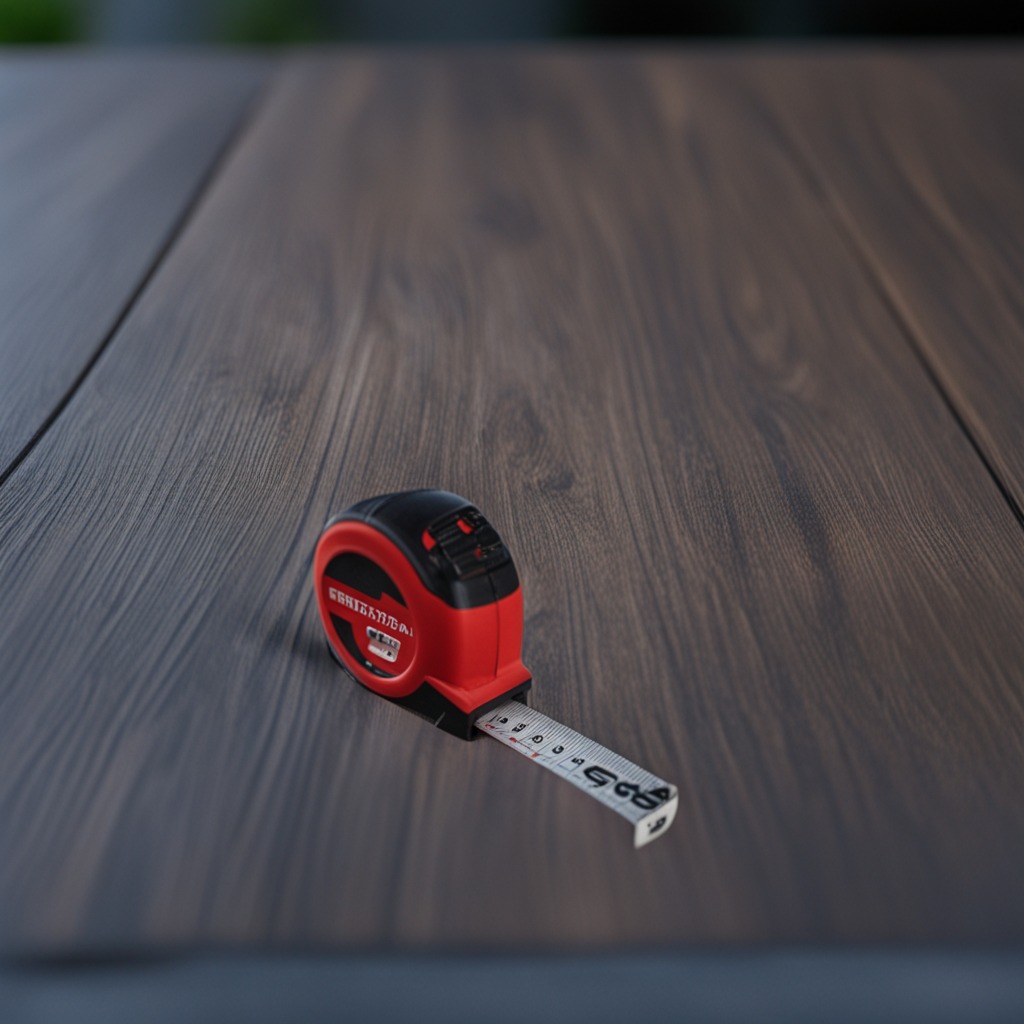
A measuring tape lies on the table.